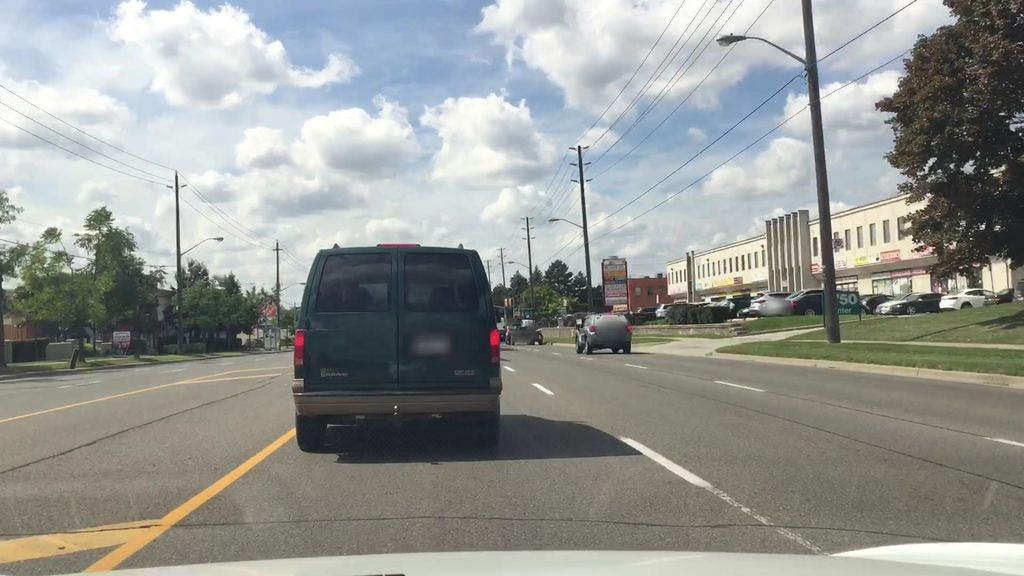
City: toronto